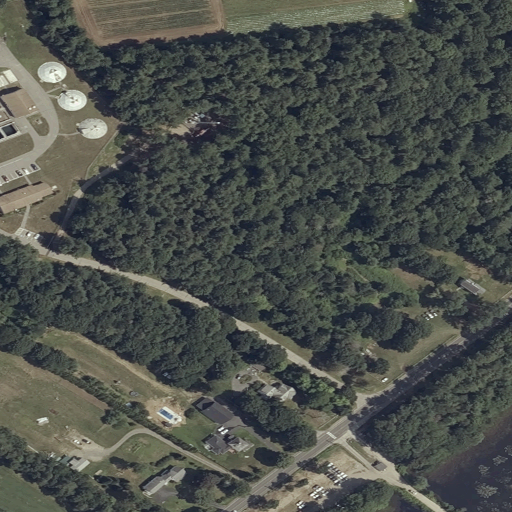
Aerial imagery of cape in Maine named Prouts Neck containing evergreen forest, low intensity development, mixed forest, open development, grassland, medium intensity development, woody wetlands, herbaceous wetlands, high intensity development, and open water